Question: The y grid is not showing up.
I am sorry for pasting my data here, but the randomly generated data won't reproduce the error.
'''
x = 1:188;
y1 = [2.28625413745400e-06 2.75754117520236e-06 7.28685404437484e-06 0.000162724777360761 0.000221525521386474 0.00513896494125896 0.00604630901473093 0.0239972210208572 0.0299094578291452 0.0379598701078280 0.0407471655008175 0.0424981277377004 0.0593685291574623 0.0720049840827008 0.0764805090392905 0.0784745326633472 0.0860462823212269 0.0872332599512308 0.0975548852352724 0.109523883880442 0.110064605012806 0.113809401352047 0.124266280105196 0.127737254184620 0.131994354266289 0.136382231740752 0.140780372613597 0.148025152077524 0.153450613217859 0.160350058677122 0.162287760596164 0.167560245835870 0.172287619094450 0.179483652830590 0.182889254147371 0.186973131314099 0.191625297613997 0.196138973204891 0.207290820972041 0.228336575919158 0.230665358213673 0.235638857454267 0.235734235774472 0.238705757714335 0.239622986776577 0.242413675960620 0.246310296615708 0.253736977688068 0.263526753327344 0.267765132710984 0.278657792038674 0.279655691920331 0.288031520555191 0.293324147563905 0.296311756729307 0.299954886375481 0.321017342659284 0.326834183424333 0.330097266880667 0.335595881759988 0.336496847040177 0.340794306395668 0.341629365670475 0.346388406232711 0.349275143228649 0.354280512324743 0.354379434267694 0.358138289571028 0.362194170593214 0.362900354379436 0.369051901571130 0.377532832423029 0.378473844107997 0.381395220201511 0.382513829911048 0.384054832987647 0.386163845331814 0.392189611831563 0.394741141959399 0.397482463354943 0.405159848615709 0.405380894697897 0.407164071630765 0.409960356496890 0.410899112960204 0.412540848976194 0.413785128363002 0.416497765056847 0.416620870255991 0.423339554321434 0.432715687900691 0.433645605363207 0.438315853796267 0.440811877583745 0.442254706117630 0.444715767486113 0.446534290546266 0.453869137753388 0.460480289492812 0.462635871995806 0.469200485794422 0.477953684933473 0.480327971284933 0.483328013787908 0.485165999667700 0.488810058710477 0.492434498347716 0.495633702966921 0.496950612281433 0.499449682429962 0.500216965521911 0.500846991265055 0.500928755463801 0.509072082345426 0.510390618618367 0.513193477753814 0.516094965483328 0.519766464957800 0.526453403933161 0.531012377098381 0.537398002662492 0.549302962968306 0.551182949653050 0.552379404338828 0.556210298953147 0.556753658102025 0.559775602234047 0.565600556439014 0.575345977188816 0.582325671082393 0.583274992838168 0.590277452190722 0.600455666337237 0.602008898724798 0.603153938447889 0.613158002706088 0.613885424973209 0.616753470151396 0.628020233091089 0.628074985975907 0.628789310134612 0.630860799827951 0.636442699017899 0.636900946176369 0.637731827970055 0.645063295538950 0.651395391970488 0.661823925726547 0.667492404940707 0.668956876509558 0.669721721712489 0.671361974997858 0.671885436140652 0.680929118840636 0.682908071014682 0.686054230901812 0.686999320186044 0.694779340677743 0.696700705717762 0.703712091209040 0.703869695474697 0.709425231090181 0.724246955883888 0.726713348504891 0.728662080945891 0.732212616777790 0.733176807633189 0.763720671816572 0.765840614187905 0.770399497782647 0.770434651768652 0.792235782237051 0.807184100825349 0.810885623037136 0.811134923493633 0.815243002846112 0.841422843749966 0.861314574636162 0.878517027205137 0.892431499196981 0.942320011798269 0.964745715565426 0.977151781479271 0.988013718634144 0.999972717897711 0.999990949120295 0.999997802101236 0.999997876591522];
y2 = [<PHONE>96 <PHONE>67 <PHONE>82 <PHONE>61 <PHONE>96 <PHONE>79 <PHONE>54 <PHONE>68 <PHONE>35 <PHONE>62 <PHONE>03 <PHONE>93 <PHONE>04 <PHONE>89 <PHONE>18 <PHONE>68 <PHONE>09 <PHONE>36 <PHONE>70 <PHONE>33 <PHONE>69 <PHONE>00 <PHONE>21 <PHONE>64 <PHONE>83 <PHONE>51 <PHONE>71 <PHONE>56 <PHONE>66 <PHONE>25 <PHONE>88 <PHONE>69 <PHONE>04 <PHONE>99 <PHONE>60 <PHONE>78 <PHONE>90 <PHONE>58 <PHONE>70 <PHONE>44 <PHONE>99 <PHONE>71 <PHONE>59 <PHONE>21 <PHONE>54 <PHONE>57 <PHONE>26 <PHONE>10 <PHONE>68 <PHONE>94 <PHONE>15 <PHONE>08 <PHONE>86 <PHONE>77 <PHONE>56 <PHONE>51 <PHONE>80 <PHONE>19 <PHONE>68 <PHONE>50 <PHONE>62 <PHONE>68 <PHONE>33 <PHONE>02 <PHONE>59 <PHONE>04 <PHONE>57 <PHONE>37 <PHONE>98 <PHONE>24 <PHONE>50 <PHONE>86 <PHONE>88 <PHONE>38 <PHONE>60 <PHONE>76 <PHONE>14 <PHONE>42 <PHONE>60 <PHONE>08 <PHONE>13 <PHONE>54 <PHONE>39 <PHONE>55 <PHONE>08 <PHONE>40 <PHONE>21 <PHONE>73 <PHONE>20 <PHONE>65 <PHONE>15 <PHONE>04 <PHONE>88 <PHONE>50 <PHONE>15 <PHONE>46 <PHONE>04 <PHONE>29 <PHONE>16 <PHONE>03 <PHONE>73 <PHONE>77 <PHONE>80 <PHONE>84 <PHONE>42 <PHONE>02 <PHONE>60 <PHONE>98 <PHONE>64 <PHONE>80 <PHONE>76 <PHONE>94 <PHONE>63 <PHONE>93 <PHONE>25 <PHONE>20 <PHONE>95 <PHONE>43 <PHONE>81 <PHONE>17 <PHONE>97 <PHONE>41 <PHONE>39 <PHONE>71 <PHONE>67 <PHONE>45 <PHONE>52 <PHONE>69 <PHONE>42 <PHONE>59 <PHONE>43 <PHONE>58 <PHONE>59 <PHONE>72 <PHONE>74 <PHONE>75 <PHONE>79 <PHONE>07 <PHONE>20 <PHONE>87 <PHONE>80 <PHONE>00 <PHONE>59 <PHONE>74 <PHONE>06 <PHONE>99 <PHONE>97 <PHONE>85 <PHONE>83 <PHONE>22 <PHONE>55 <PHONE>63 <PHONE>39 <PHONE>50 <PHONE>19 <PHONE>93 <PHONE>10 <PHONE>39 <PHONE>83 <PHONE>32 <PHONE>22 <PHONE>37 <PHONE>79 <PHONE>08 <PHONE>67 <PHONE>15 <PHONE>79 <PHONE>78 <PHONE>73 <PHONE>29 <PHONE>61 <PHONE>17 <PHONE>34 <PHONE>58 <PHONE>81 <PHONE>51 <PHONE>28 <PHONE>82 <PHONE>29 <PHONE>04 <PHONE>64 <PHONE>81 <PHONE>53 <PHONE>99 <PHONE>51 <PHONE>08 <PHONE>91 <PHONE>75];
[hAx, hLine1, hLine2] = plotyy(x, y1, x, y2);
hAx(1).XGrid = 'on';
hAx(1).YGrid = 'on';
hAx(2).XGrid = 'on';
hAx(2).YGrid = 'on';
'''

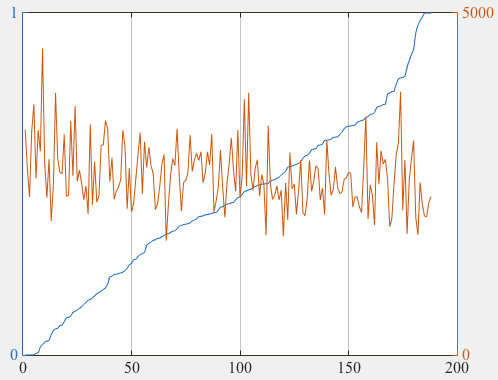
Answer: Use:
'''
plotyy(x, y1, x, y2);
grid on;
ha = findobj(gcf,'type','axes');
set(ha(1),'ytick',linspace(0,5000,5));
set(ha(2),'ytick',linspace(0,1,5));
'''
you can mess around with the linspace, i just looked at the max values and chose 5 tick marks